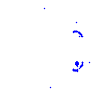
Particle: kaon